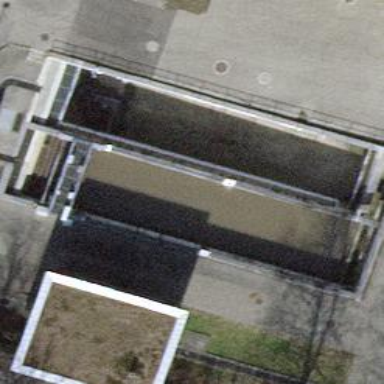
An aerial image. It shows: Body of wastewater.